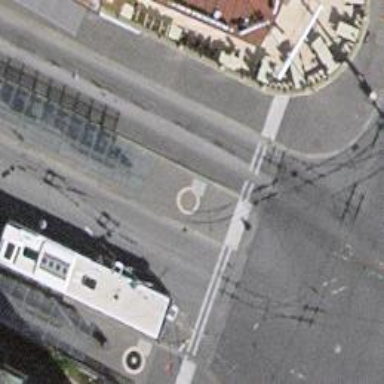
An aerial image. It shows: Service road for trolleybuses with trolley wires.